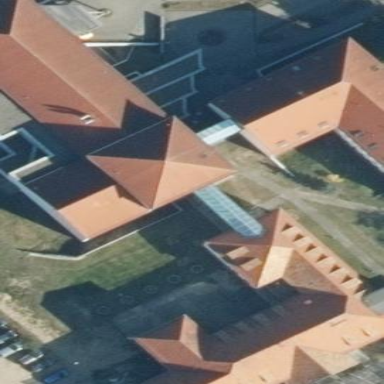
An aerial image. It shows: Hospital building.